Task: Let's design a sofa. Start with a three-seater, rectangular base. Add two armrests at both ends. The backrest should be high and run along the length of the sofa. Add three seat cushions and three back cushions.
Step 225:
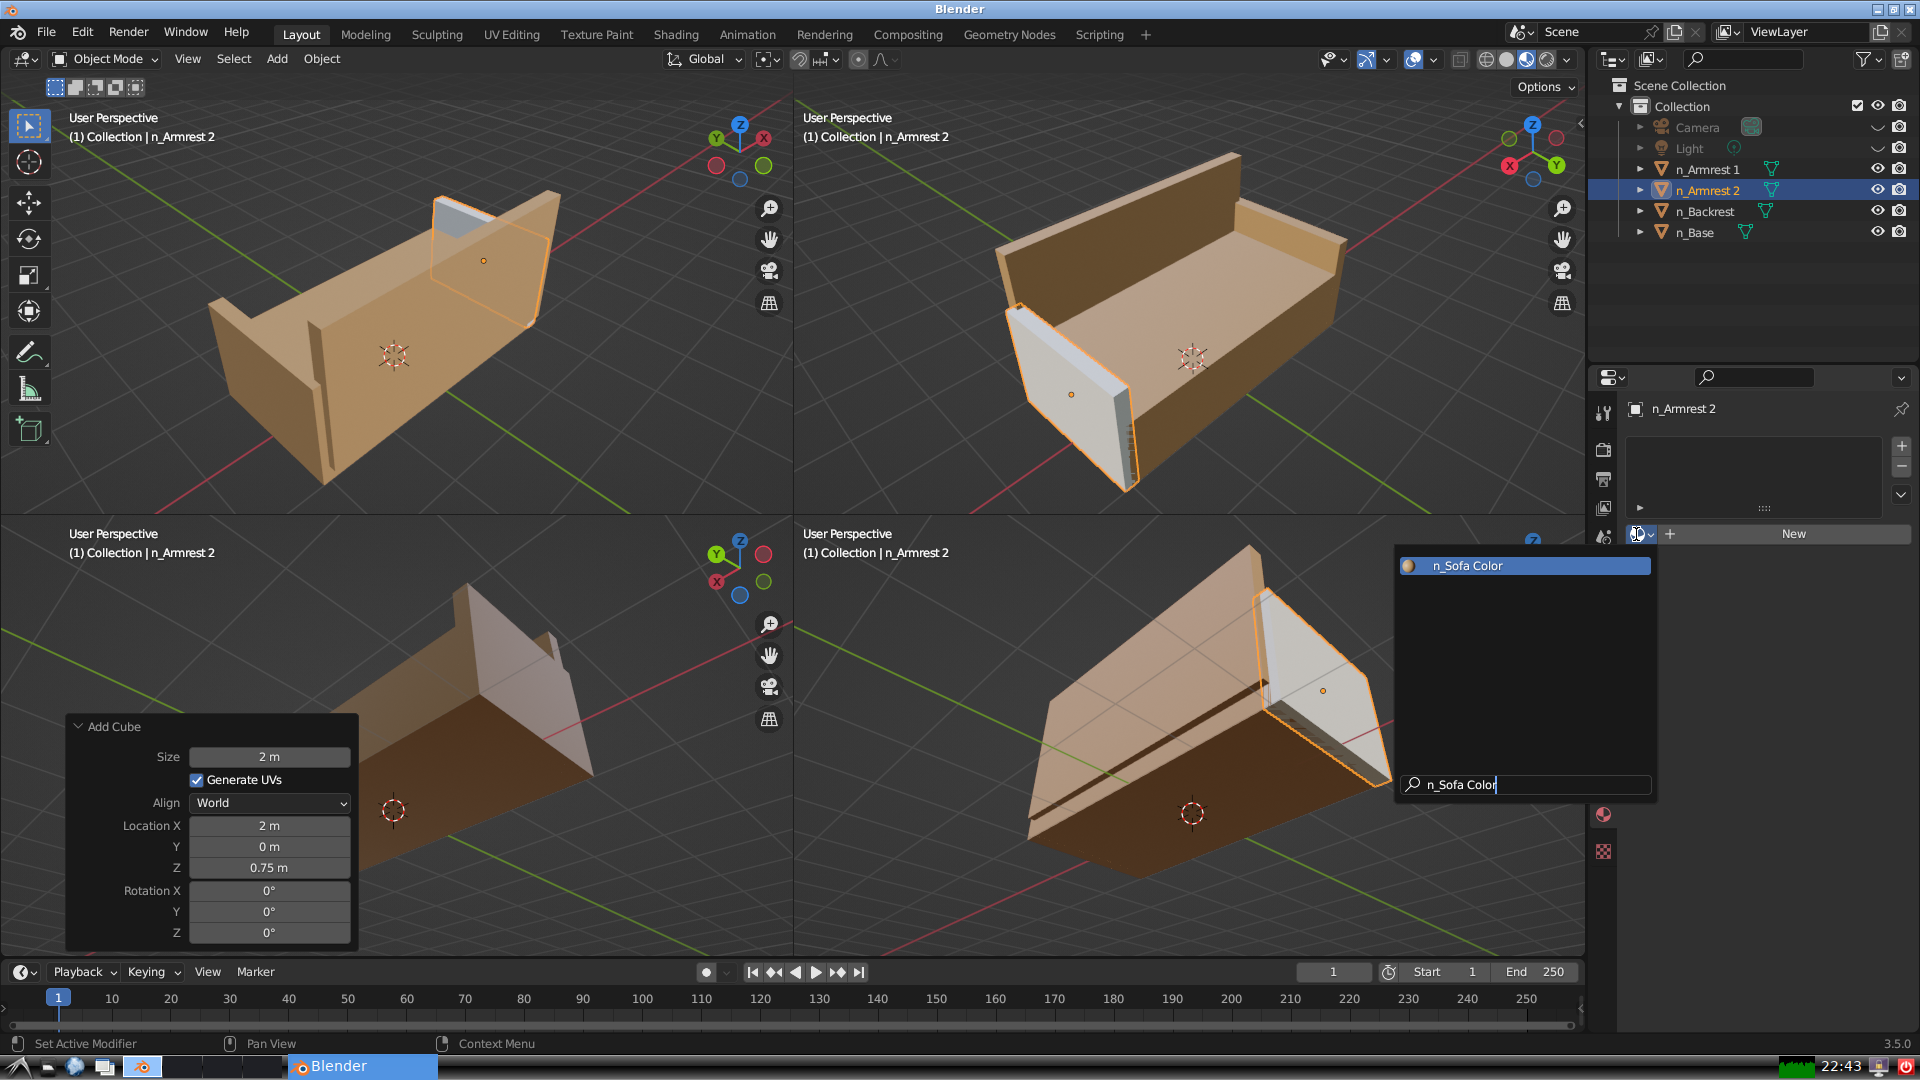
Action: {"key_press": ['Return']}